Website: apple
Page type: payment
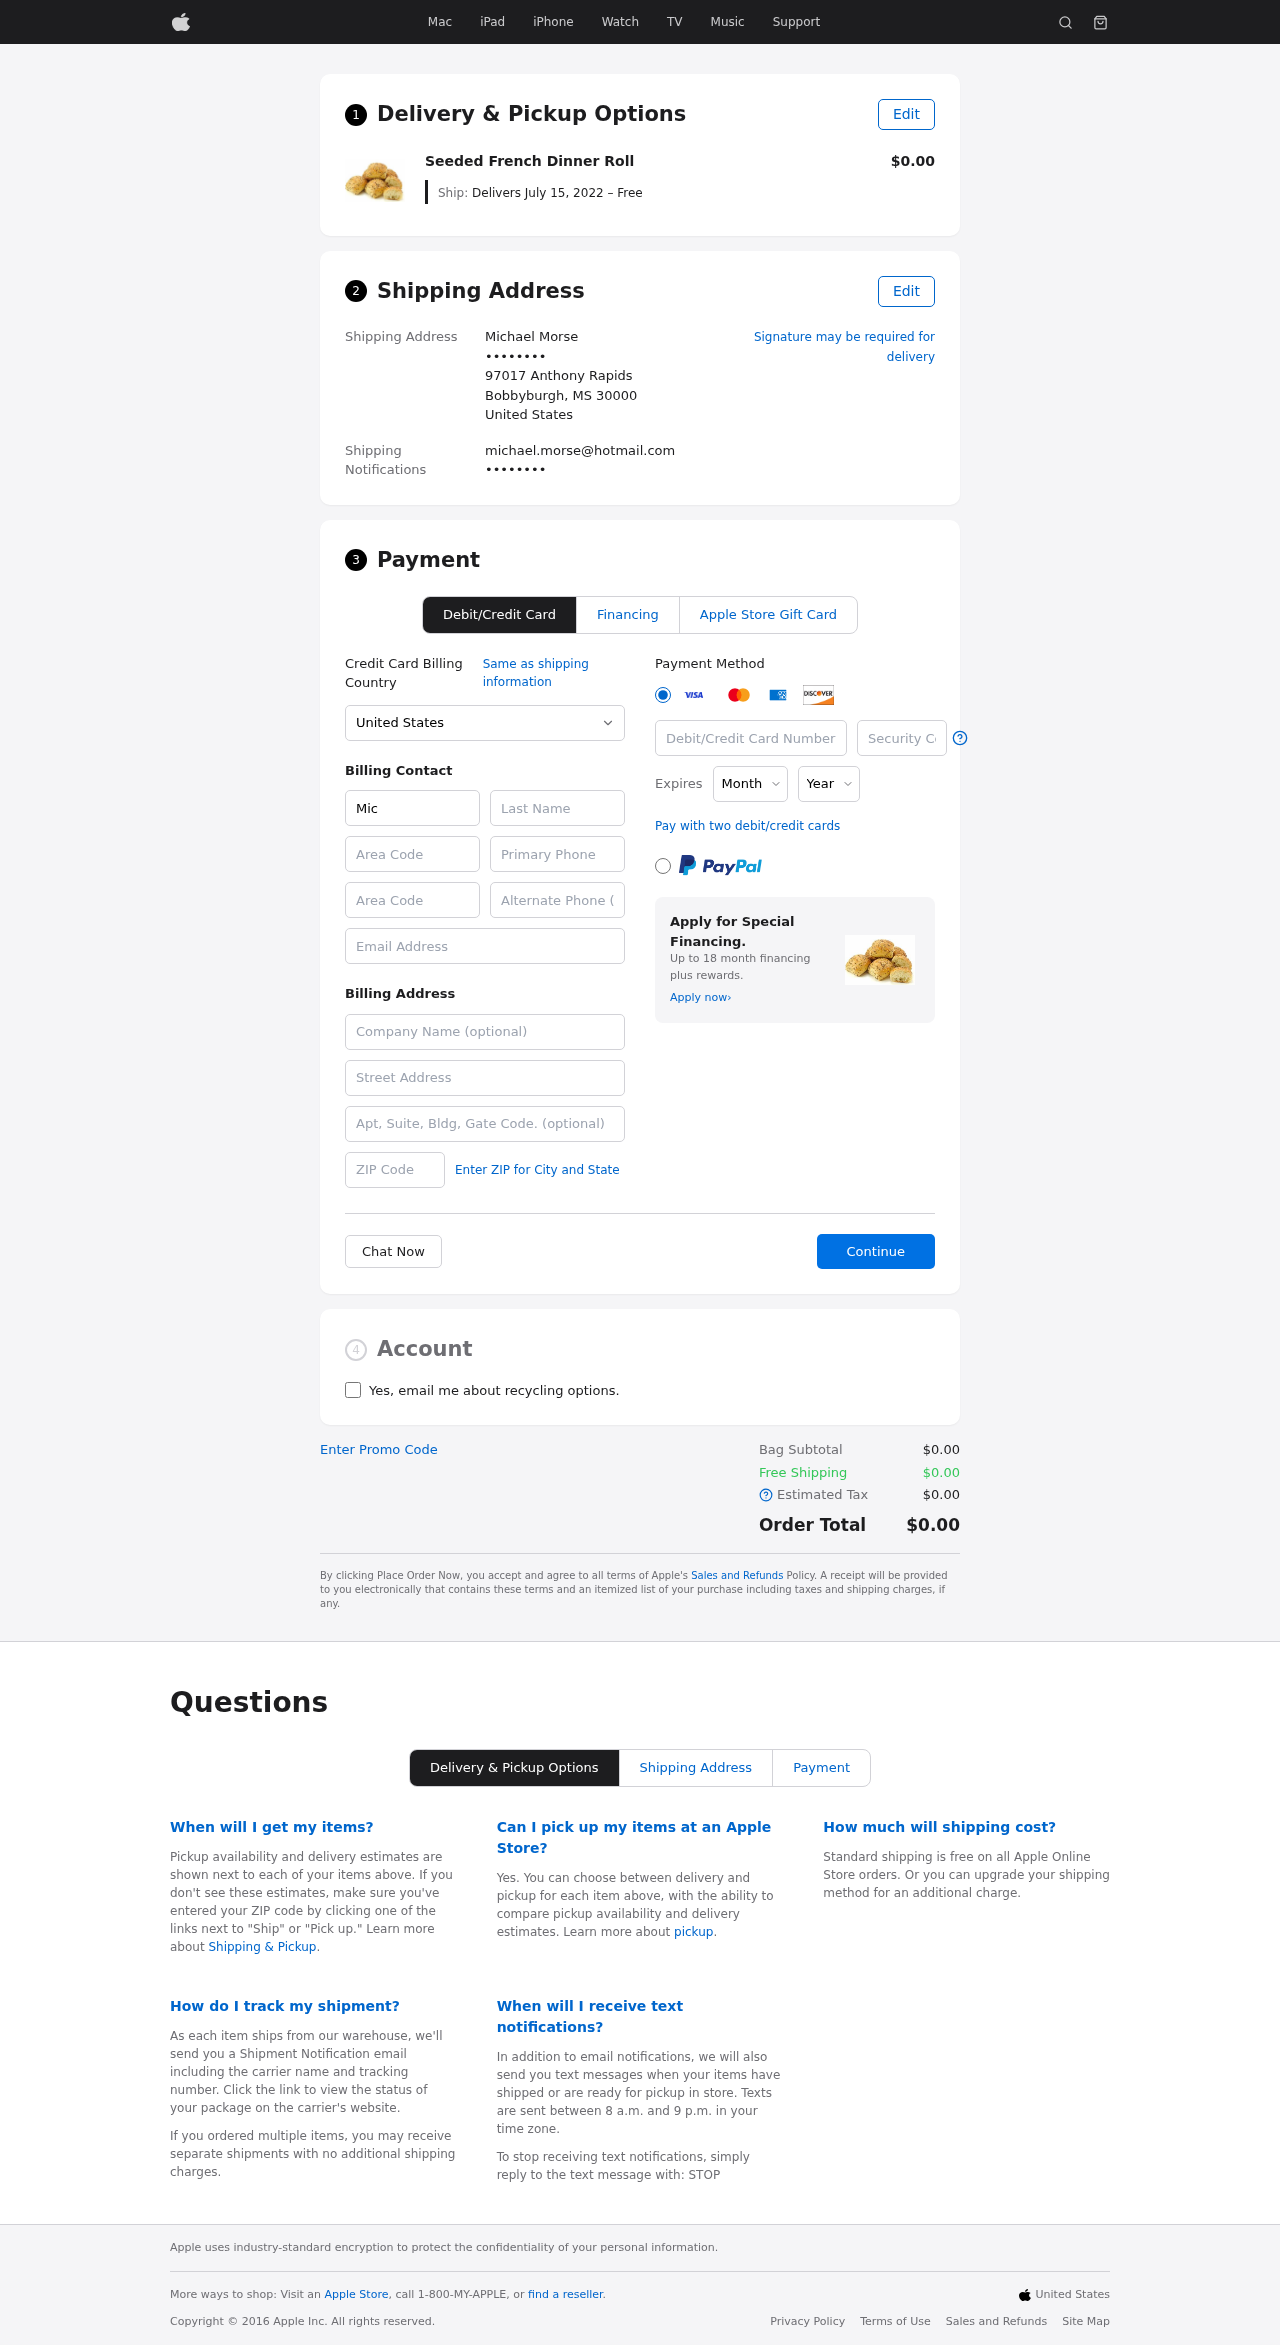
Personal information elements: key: PII_CARD_CVV
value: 2368
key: PII_CARD_EXPIRY_MONTH
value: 09
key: PII_CARD_EXPIRY_YEAR
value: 30
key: PII_CARD_NUMBER
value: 3787 8509 7787 915
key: PII_CITY_STATE_ZIP
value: Bobbyburgh, MS 30000
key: PII_COMPANY
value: Griffith and Sons
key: PII_COUNTRY
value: United States
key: PII_EMAIL
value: michael.morse@hotmail.com
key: PII_EMAIL2
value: michael.morse@hotmail.com
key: PII_FIRSTNAME
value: Michael
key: PII_FULLNAME
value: Michael Morse
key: PII_LASTNAME
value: Morse
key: PII_PHONE3
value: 4012352169
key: PII_PHONE_AREA
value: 401
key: PII_POSTCODE2
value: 16684
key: PII_SECURITY_CODE
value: VU07
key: PII_STREET
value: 97017 Anthony Rapids
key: PII_STREET2
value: Apt. 436
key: PII_PHONE
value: ••••••••
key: PII_PHONE2
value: ••••••••
Product elements: key: PRODUCT1_NAME
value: Seeded French Dinner Roll
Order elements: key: ORDER_DELIVERY_DATE
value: Delivers July 15, 2022 – Free
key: ORDER_SUBTOTAL
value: $0.00
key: ORDER_SHIPPING_COST
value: $0.00
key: ORDER_TAX
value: $0.00
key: ORDER_TOTAL
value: $0.00